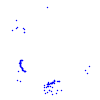
Particle: kaon